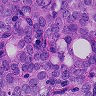
Metastatic tissue present: yes